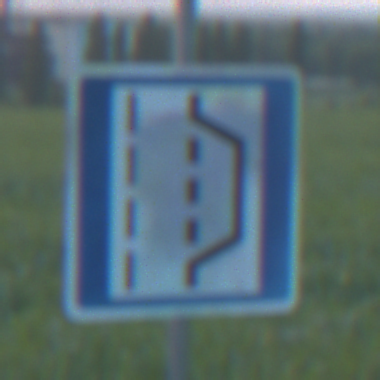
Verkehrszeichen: NothalteUndPannenbucht
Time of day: SunriseSunset
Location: Outdoor (Nature)
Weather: PartlyCloudy
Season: NotSpecified
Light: Natural